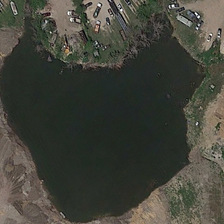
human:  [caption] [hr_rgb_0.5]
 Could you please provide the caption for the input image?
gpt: some cars and bareland are around an irregular dark green pond .

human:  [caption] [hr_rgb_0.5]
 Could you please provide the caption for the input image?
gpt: some cars and bareland are around an irregular dark green pond .

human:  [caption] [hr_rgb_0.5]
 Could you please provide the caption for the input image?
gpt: some cars and bareland are around an irregular dark green pond .

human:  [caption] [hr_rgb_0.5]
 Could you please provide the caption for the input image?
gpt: some cars and bareland are around an irregular dark green pond .

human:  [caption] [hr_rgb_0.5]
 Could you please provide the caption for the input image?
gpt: some cars and bareland are around an irregular dark green pond .